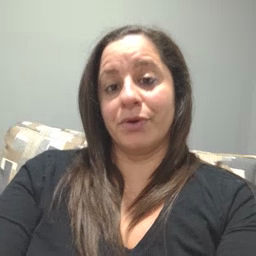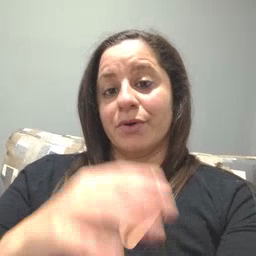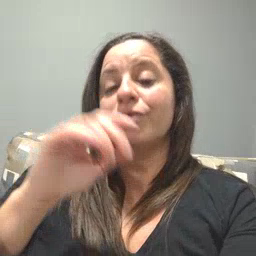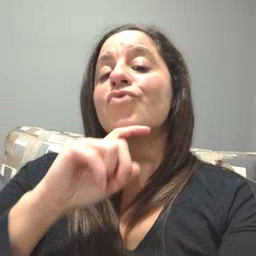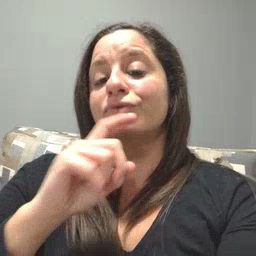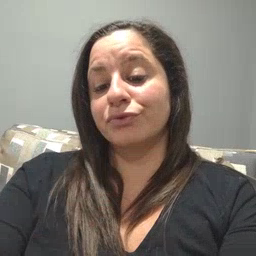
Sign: garbage